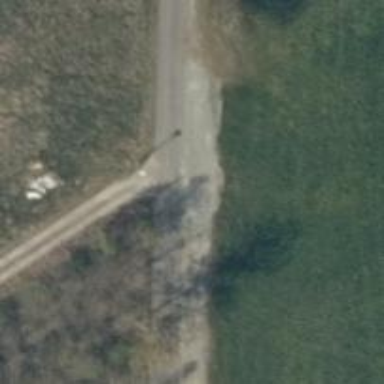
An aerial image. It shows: Unclassified road with asphalt surface.